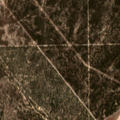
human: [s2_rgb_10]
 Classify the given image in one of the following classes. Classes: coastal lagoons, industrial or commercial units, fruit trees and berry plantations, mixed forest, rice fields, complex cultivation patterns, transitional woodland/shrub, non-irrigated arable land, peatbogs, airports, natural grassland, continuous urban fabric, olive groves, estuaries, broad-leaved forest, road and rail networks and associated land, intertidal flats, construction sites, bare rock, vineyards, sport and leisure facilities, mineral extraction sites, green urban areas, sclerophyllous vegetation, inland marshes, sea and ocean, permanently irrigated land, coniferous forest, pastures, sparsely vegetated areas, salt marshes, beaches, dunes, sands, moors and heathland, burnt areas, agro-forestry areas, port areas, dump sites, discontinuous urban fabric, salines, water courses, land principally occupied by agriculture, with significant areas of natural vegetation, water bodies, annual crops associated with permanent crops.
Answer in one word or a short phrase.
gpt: discontinuous urban fabric, coniferous forest, transitional woodland/shrub